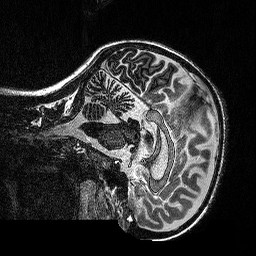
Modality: MP2RAGE
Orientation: sagittal
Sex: female
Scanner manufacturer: siemens
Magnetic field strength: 3 T
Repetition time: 5 s
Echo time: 0.00292 s